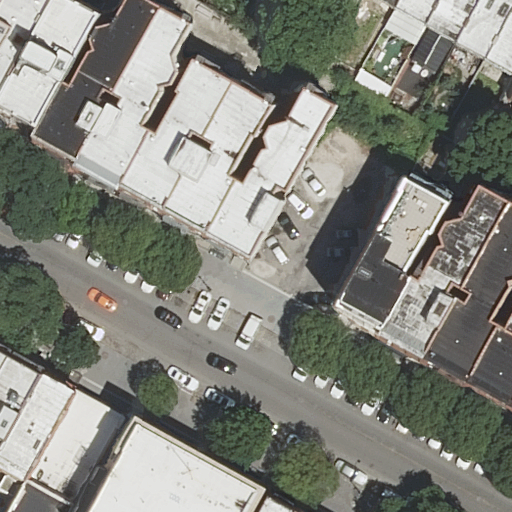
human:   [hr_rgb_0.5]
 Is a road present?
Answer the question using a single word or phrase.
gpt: yes

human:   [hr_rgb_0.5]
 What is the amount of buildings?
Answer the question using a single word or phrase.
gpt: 23

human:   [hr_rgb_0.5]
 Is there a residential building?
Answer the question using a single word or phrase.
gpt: yes

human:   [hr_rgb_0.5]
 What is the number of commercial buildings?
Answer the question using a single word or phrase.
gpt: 0

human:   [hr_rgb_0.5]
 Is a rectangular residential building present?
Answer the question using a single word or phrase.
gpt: yes

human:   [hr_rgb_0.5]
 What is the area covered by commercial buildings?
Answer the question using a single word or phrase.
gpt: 0m2

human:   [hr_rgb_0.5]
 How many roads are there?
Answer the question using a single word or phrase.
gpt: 1

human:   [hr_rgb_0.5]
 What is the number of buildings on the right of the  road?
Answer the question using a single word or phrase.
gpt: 10

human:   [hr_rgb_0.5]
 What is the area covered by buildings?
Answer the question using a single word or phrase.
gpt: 4584m2

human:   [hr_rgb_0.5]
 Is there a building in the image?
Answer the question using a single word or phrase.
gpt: yes

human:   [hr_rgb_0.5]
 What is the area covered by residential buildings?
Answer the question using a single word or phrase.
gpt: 4584m2

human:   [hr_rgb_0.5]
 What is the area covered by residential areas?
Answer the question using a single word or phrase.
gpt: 0m2

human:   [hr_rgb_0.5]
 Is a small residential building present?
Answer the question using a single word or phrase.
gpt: yes

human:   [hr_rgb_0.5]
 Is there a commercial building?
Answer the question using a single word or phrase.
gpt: no

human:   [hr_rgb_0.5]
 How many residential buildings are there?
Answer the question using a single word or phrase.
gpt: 23

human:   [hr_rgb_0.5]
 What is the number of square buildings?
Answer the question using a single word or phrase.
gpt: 0

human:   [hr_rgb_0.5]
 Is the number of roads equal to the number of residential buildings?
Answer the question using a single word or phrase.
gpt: no

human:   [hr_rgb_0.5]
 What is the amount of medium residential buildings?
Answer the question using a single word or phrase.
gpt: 14

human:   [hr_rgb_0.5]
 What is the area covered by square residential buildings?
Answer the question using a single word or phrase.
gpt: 0m2

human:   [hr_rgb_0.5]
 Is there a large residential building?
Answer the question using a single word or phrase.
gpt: yes

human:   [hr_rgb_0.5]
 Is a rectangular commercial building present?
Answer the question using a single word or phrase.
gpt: no

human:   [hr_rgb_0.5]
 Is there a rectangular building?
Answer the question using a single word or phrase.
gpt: yes

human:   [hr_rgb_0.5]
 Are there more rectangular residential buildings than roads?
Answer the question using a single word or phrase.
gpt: yes

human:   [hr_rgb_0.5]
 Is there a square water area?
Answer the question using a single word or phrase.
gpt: no

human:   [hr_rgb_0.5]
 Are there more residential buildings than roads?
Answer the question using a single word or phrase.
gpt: yes

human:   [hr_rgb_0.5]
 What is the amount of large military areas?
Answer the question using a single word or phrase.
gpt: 0

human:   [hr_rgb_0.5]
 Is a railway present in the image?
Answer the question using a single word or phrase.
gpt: no

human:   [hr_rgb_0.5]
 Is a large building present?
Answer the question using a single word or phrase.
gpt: yes

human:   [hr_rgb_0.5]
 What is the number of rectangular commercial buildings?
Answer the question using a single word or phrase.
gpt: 0

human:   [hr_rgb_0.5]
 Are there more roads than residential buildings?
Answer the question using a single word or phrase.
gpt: no

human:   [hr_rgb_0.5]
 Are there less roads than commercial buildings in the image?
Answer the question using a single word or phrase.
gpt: no

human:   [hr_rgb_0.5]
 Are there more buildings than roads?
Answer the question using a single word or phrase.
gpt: yes

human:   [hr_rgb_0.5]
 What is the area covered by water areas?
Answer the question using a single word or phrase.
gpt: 0m2

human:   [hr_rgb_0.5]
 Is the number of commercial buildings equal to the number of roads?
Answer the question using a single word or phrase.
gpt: no

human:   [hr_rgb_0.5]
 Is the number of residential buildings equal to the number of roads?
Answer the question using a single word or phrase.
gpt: no

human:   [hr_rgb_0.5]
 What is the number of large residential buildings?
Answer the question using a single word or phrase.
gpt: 1

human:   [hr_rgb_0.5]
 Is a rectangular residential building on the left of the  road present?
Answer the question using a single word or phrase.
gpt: yes

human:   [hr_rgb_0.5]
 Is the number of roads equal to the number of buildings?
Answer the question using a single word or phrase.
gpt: no

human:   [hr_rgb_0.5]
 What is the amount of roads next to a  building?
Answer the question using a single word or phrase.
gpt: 1

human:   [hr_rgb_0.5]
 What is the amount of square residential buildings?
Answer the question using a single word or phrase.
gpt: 0

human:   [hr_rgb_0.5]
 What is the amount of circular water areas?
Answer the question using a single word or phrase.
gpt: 0

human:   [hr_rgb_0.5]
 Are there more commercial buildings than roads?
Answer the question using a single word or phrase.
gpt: no

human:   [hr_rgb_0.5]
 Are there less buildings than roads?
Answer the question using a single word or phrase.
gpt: no

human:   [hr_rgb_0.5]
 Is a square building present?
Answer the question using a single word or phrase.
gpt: no

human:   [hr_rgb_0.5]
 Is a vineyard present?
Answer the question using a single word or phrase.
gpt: no

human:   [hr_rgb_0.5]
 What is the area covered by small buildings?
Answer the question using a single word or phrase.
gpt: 379m2

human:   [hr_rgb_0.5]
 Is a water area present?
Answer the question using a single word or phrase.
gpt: no

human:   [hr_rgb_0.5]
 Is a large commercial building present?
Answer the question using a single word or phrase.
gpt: no

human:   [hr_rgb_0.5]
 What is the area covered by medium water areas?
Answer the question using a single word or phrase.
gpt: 0m2

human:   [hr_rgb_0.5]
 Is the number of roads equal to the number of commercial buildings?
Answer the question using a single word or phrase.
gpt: no

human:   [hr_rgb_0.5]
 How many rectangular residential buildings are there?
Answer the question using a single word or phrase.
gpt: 11

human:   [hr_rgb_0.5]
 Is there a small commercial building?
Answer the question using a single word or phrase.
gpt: no

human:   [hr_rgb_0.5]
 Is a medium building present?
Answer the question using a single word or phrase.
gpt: yes

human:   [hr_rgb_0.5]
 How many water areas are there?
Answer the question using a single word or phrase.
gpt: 0

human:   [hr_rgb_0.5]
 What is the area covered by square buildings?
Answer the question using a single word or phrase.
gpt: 0m2

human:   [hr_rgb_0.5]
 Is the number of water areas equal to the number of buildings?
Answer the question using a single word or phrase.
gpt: no

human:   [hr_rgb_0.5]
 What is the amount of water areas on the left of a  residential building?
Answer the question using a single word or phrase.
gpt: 0

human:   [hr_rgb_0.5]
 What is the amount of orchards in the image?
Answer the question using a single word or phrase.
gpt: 0

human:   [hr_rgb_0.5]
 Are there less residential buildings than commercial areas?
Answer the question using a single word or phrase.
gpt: no

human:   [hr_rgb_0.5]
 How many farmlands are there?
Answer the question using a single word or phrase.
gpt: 0

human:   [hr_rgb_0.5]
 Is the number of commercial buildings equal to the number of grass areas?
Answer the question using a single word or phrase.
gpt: yes

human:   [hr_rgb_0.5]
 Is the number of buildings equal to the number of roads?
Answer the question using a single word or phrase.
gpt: no

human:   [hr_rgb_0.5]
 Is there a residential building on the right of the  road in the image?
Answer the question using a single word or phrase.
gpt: yes

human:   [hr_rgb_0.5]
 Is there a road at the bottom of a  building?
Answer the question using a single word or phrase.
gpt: yes